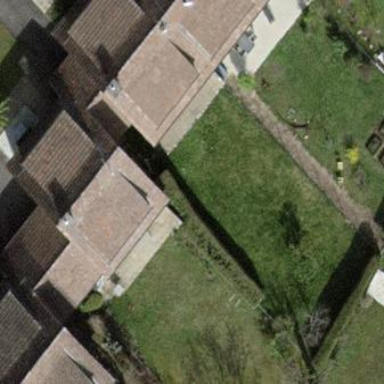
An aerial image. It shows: Garden surrounded by fence.